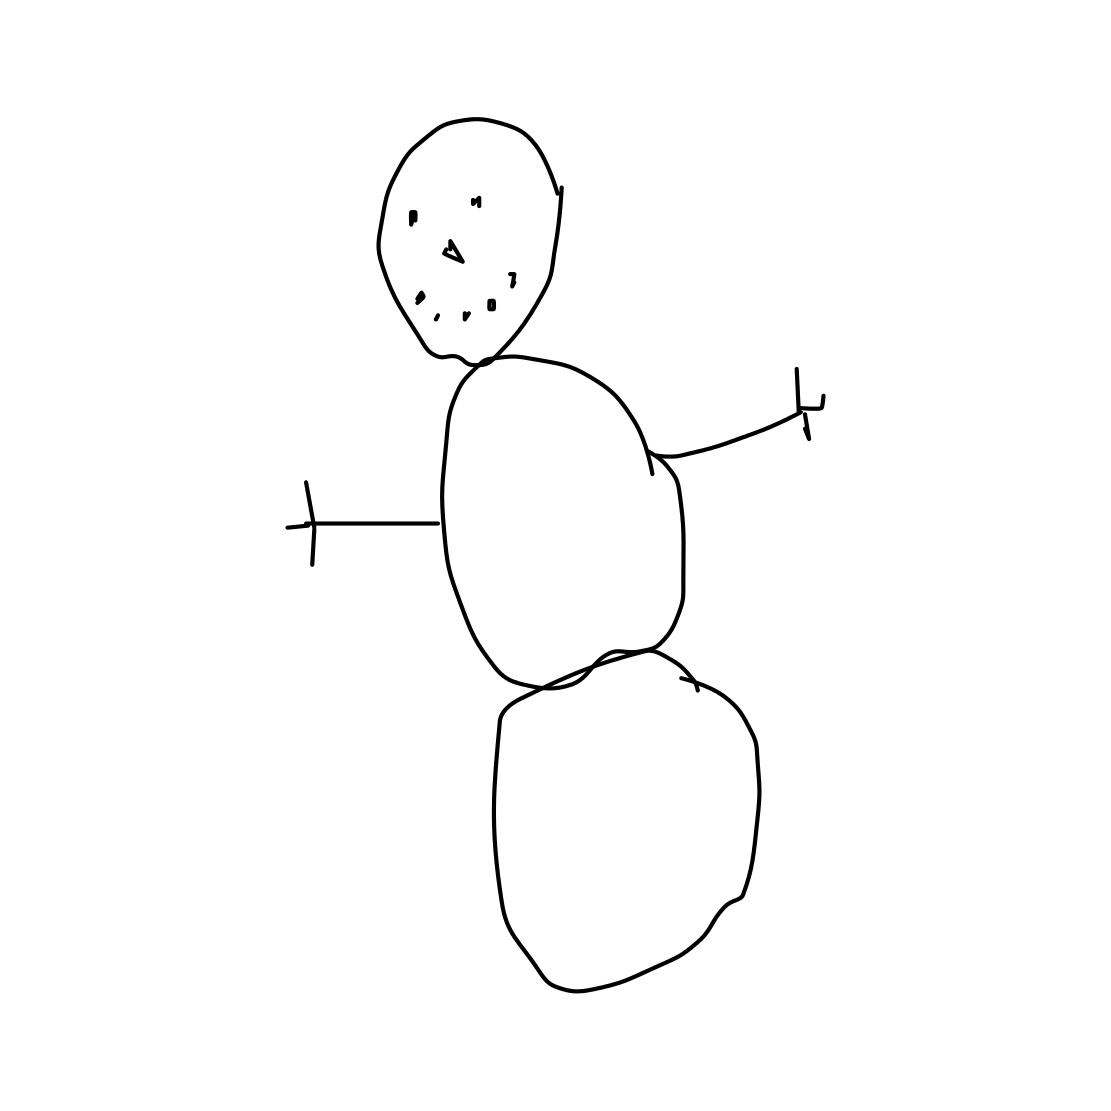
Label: snowman